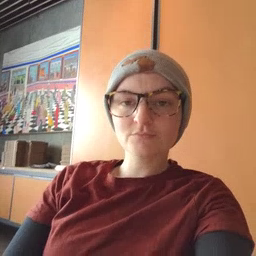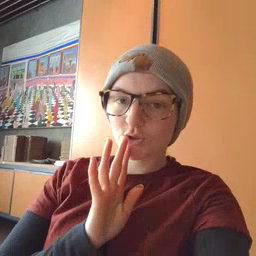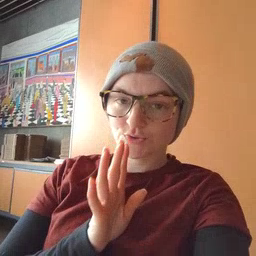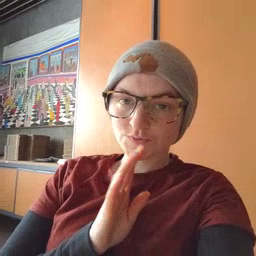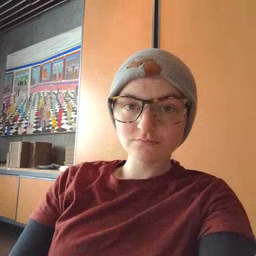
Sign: talk